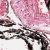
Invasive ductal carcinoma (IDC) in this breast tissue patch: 0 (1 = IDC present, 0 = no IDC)